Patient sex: M
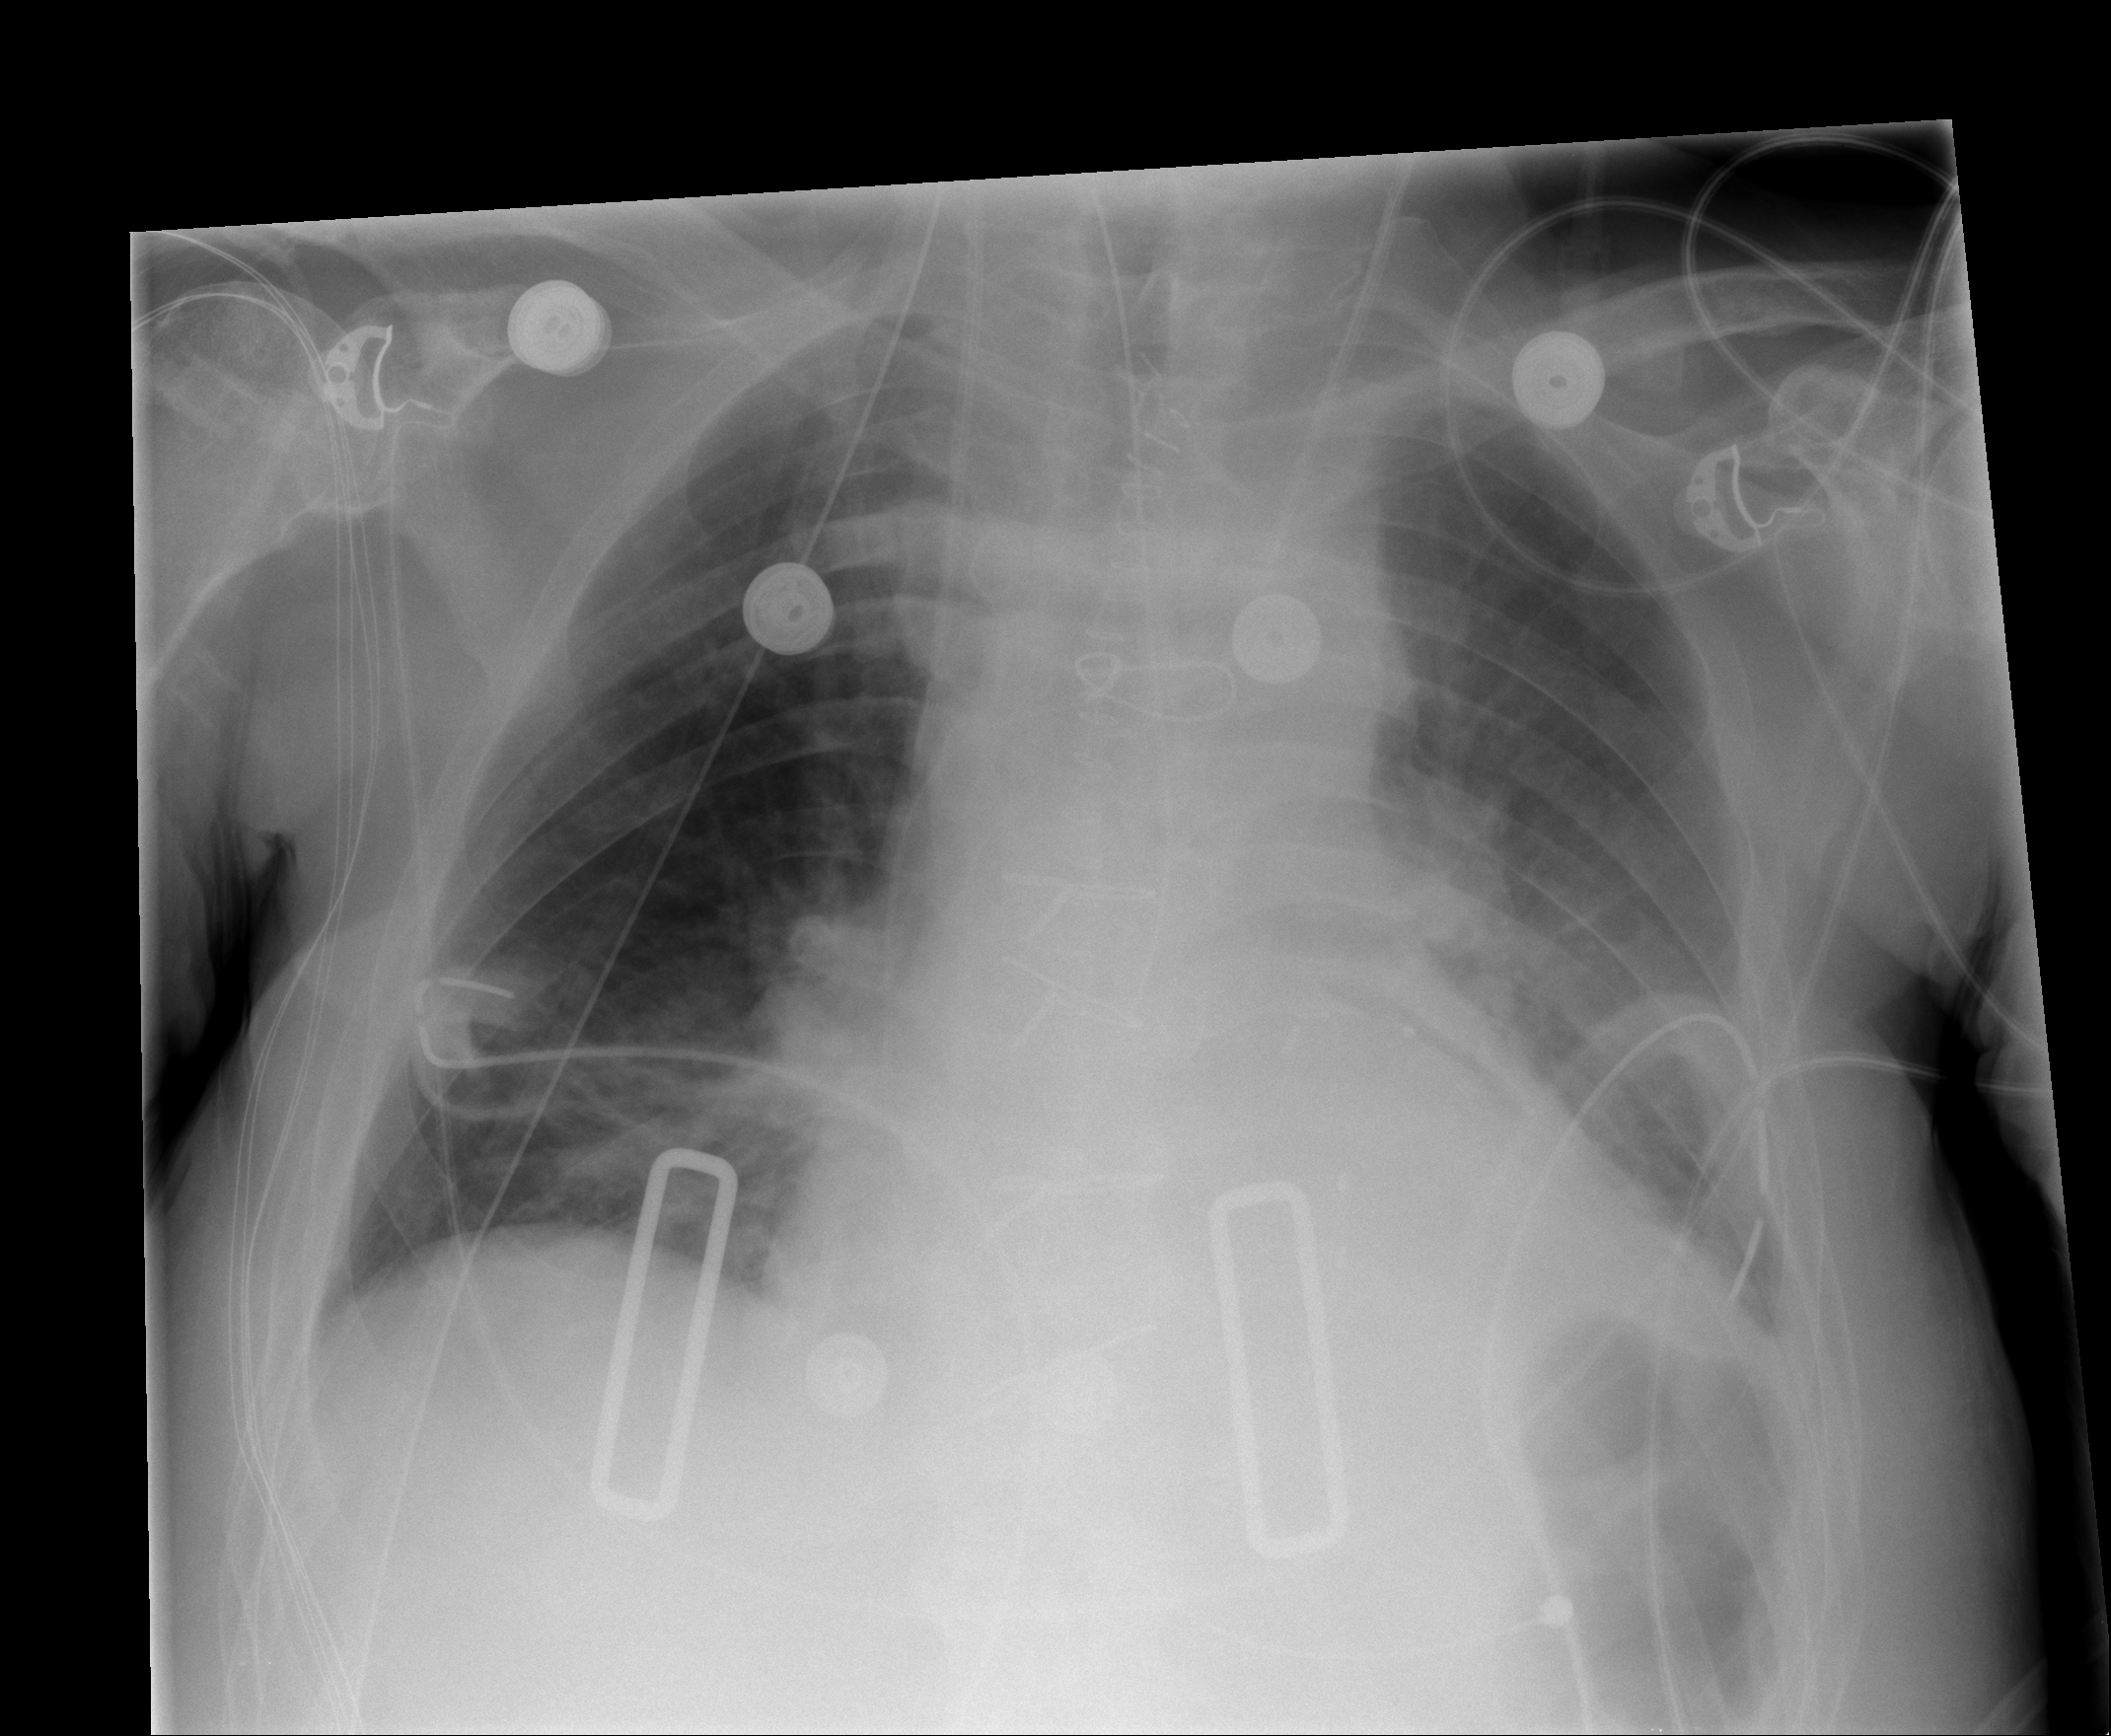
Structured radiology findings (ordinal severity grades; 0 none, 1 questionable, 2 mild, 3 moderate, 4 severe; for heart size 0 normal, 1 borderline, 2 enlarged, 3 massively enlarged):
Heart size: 2
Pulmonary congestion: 2
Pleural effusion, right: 0
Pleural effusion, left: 2
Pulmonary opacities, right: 2
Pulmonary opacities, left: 2
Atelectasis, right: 0
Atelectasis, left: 2